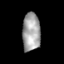
Tissue: skin
Cell type: Fibroblasts
Senescence score: 0.7116
Nuclear area (px): 673
Mean DAPI intensity: 162.881